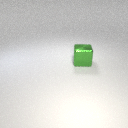
large green metal cube